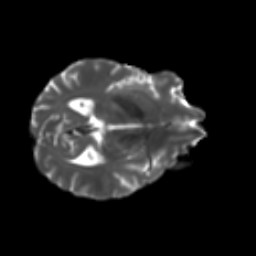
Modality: T2w
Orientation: axial
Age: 42
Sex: male
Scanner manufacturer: ge
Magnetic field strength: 3 T
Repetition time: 7.8 s
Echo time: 0.0608 s